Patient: sex M, age 65
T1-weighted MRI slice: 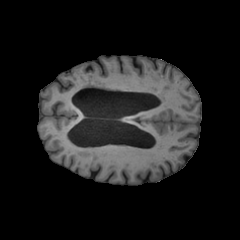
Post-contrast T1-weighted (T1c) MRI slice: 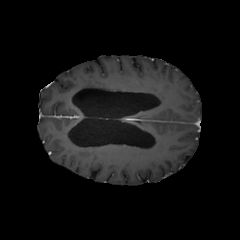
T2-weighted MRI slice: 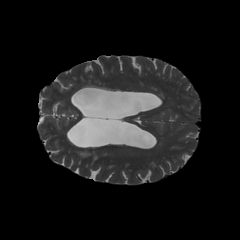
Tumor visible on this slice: no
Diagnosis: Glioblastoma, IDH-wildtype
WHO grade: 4